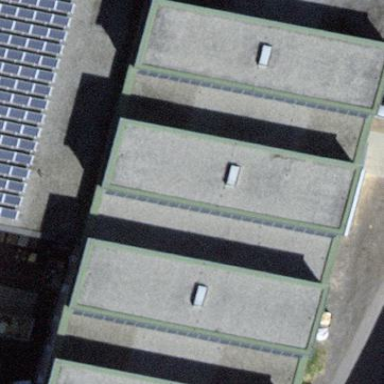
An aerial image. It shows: Industrial building.